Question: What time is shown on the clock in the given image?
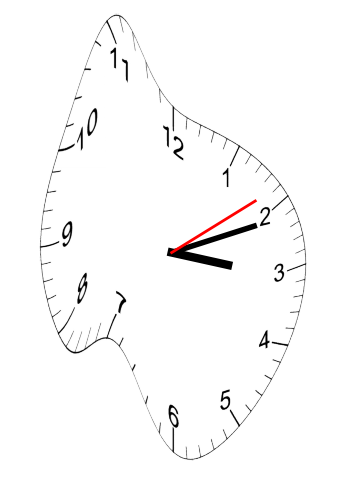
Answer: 03:11:09